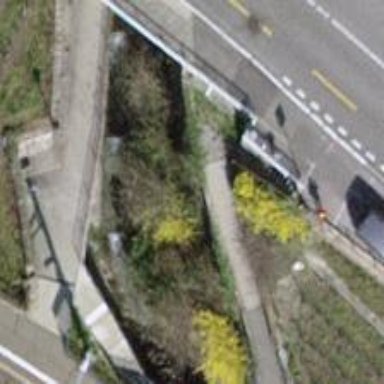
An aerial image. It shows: Road with steps.